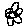
Label: flower